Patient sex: F
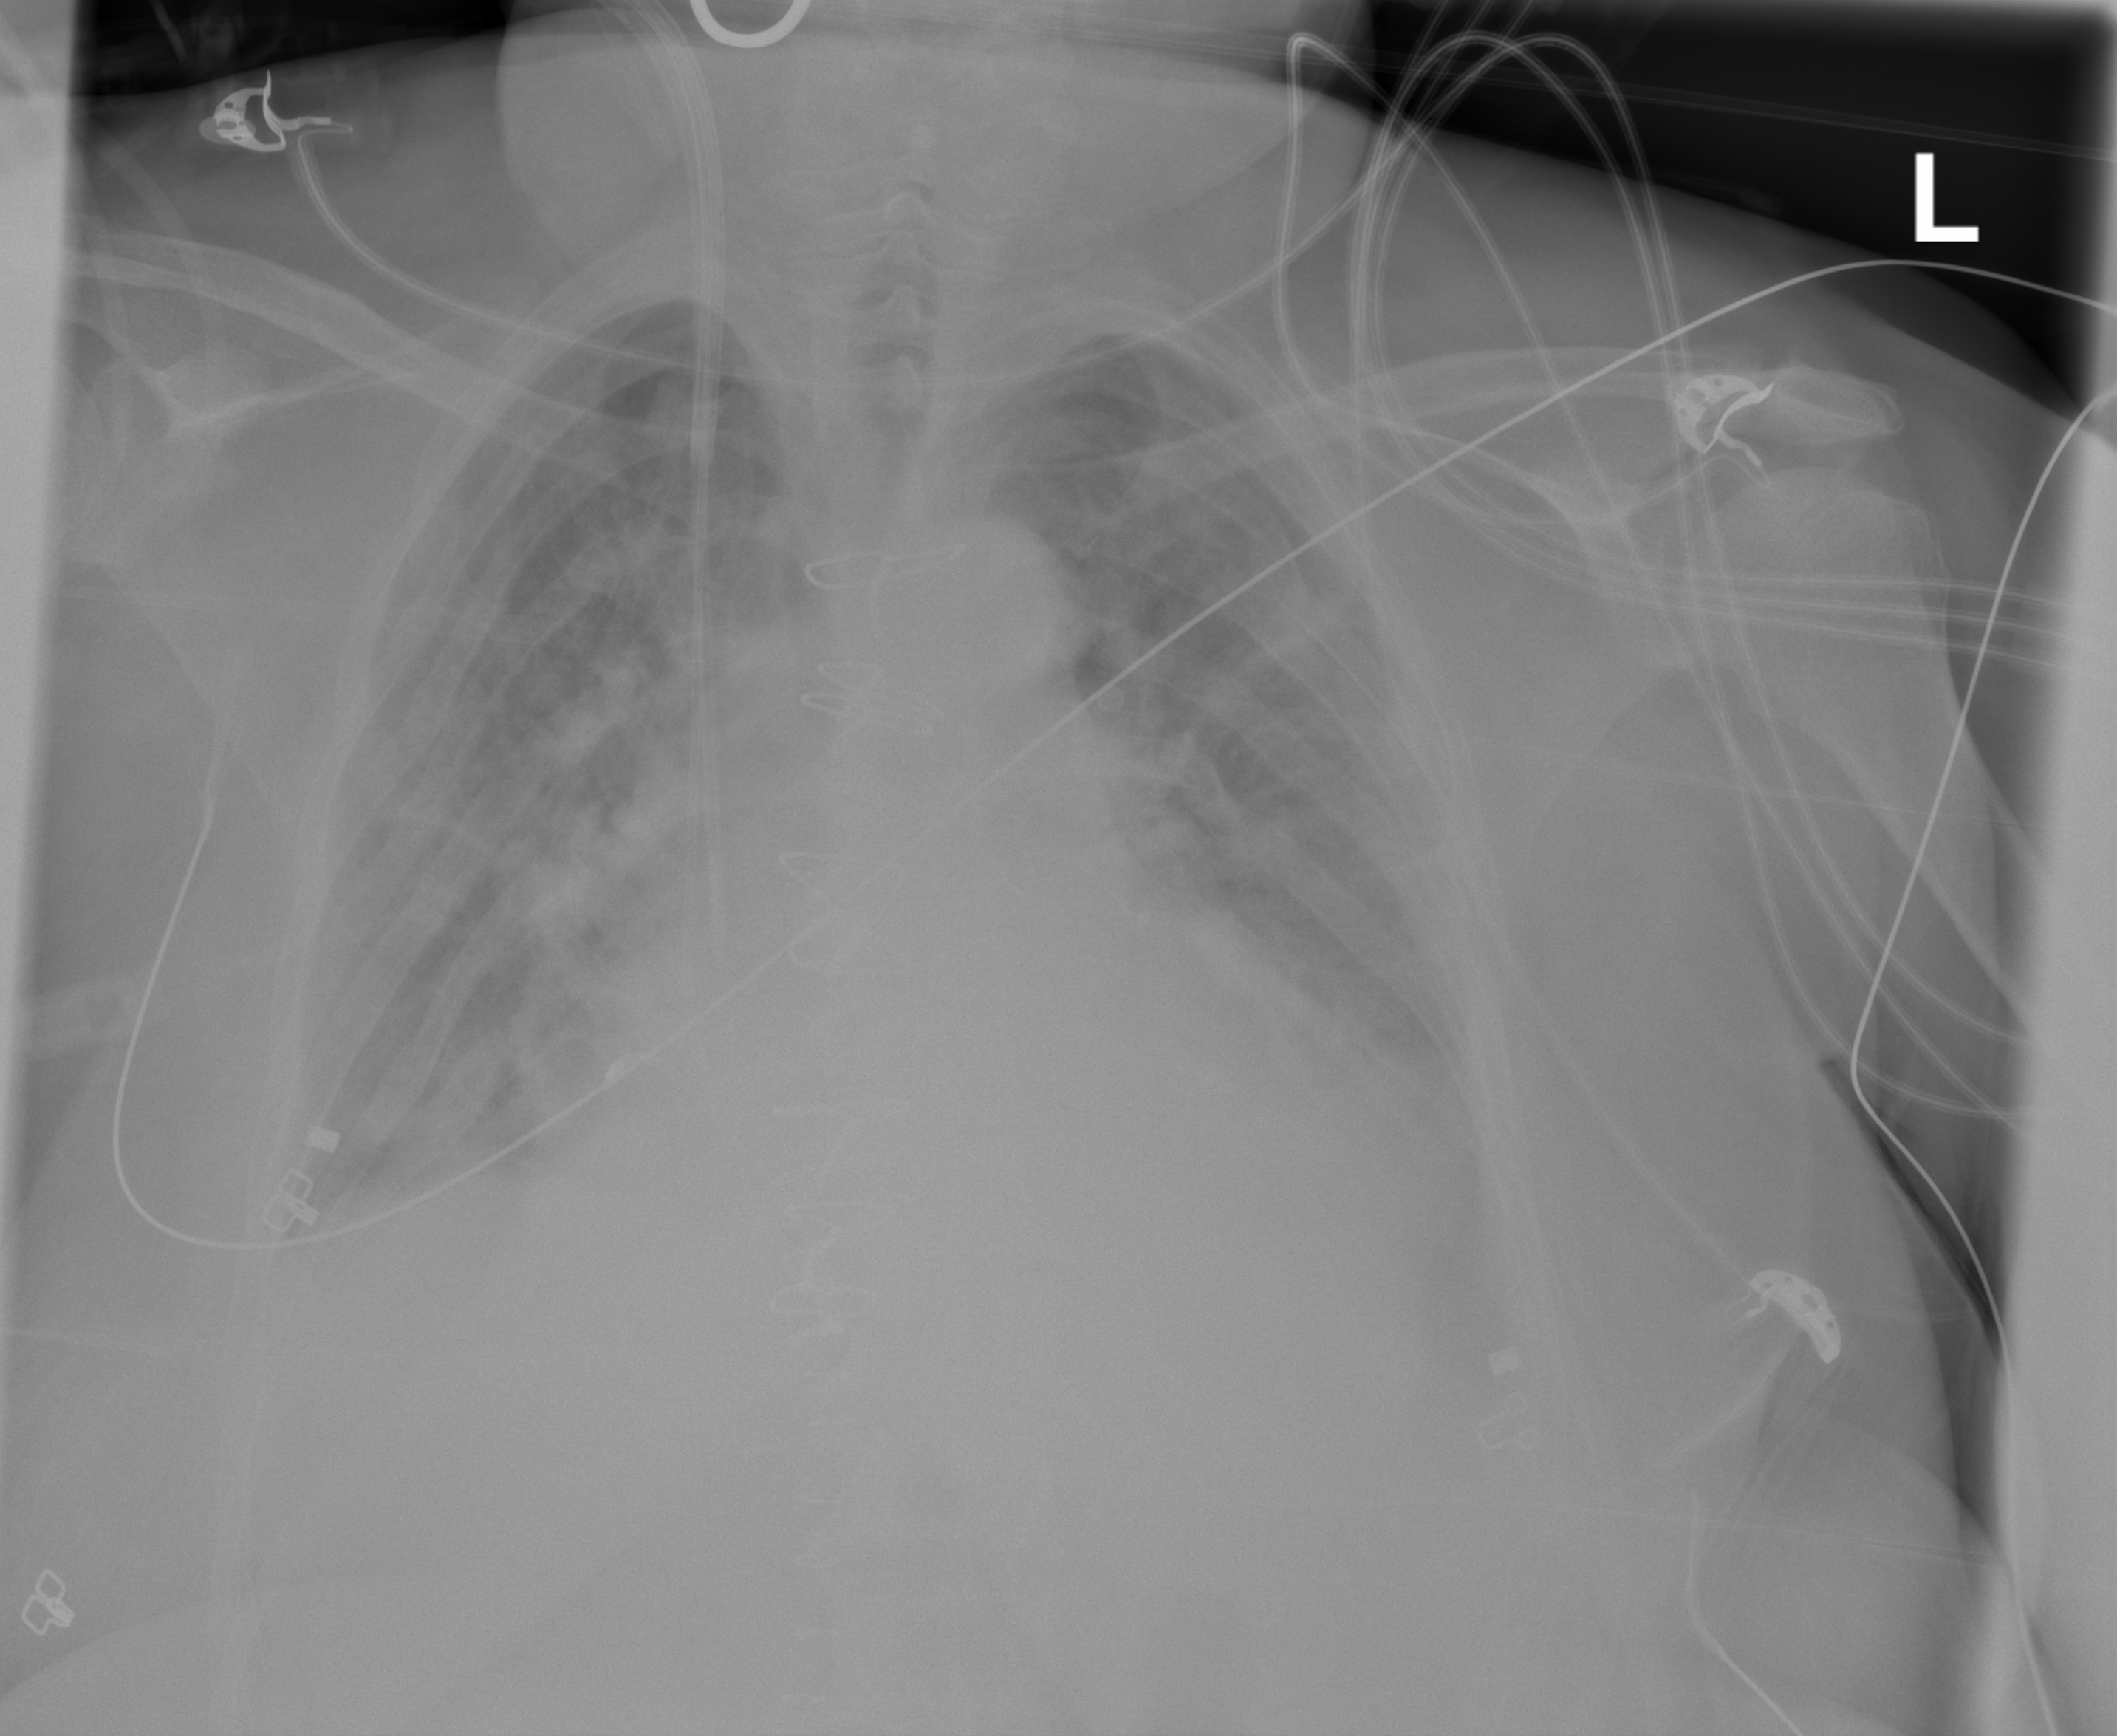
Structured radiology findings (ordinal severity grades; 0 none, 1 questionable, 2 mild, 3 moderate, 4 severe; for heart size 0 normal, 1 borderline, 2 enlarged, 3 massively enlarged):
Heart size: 2
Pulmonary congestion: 3
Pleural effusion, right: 2
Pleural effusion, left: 2
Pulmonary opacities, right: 2
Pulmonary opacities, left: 2
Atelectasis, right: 2
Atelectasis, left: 2